Question: I have use MySQL and database design like this.

This database is part design for hospital.
In patient table have more than 1.500.000 record of patient.
In clinic table have 15 record.
In doctor table have 25 record.
In diagnose table have more than 500 record.
In out_condition table have 10 record.
And all table to be relate in table transaction_current.
After finish, the transaction moved to history table.
Is this a bad design ? because in query select, need more than a minute for getting one patient in browse mode.
If this is the best relation design, how should i use select query for transaction table with all relation table reference included.
Thanks to you for help.
edited :
"Sorry... where is my image design? is only my borwser does?..."
this is sample select query
'''
select transaction_current.registration_number,
transaction_current.Date_registration,
patient.mr_code,
patient.patient_name,
clinic.Poly_clinic_name,
doctor.doctor_name,
diagnose.diagnose_name,
out_condition.OC_name
from transaction_current,patient, clinic, doctor, diagnose, out_condition
where transaction_current.patient_code=patient.MR_code and
transaction_current.clinic_code=clinic.clinic_code and
transaction_current.doctor_code=doctor.doctor_code and
transaction_current.diagnose_code=diagnose.doagnose_code and
transaction_current.OC_code=Out_Condition.OC_code
and patient.patient_name = 'xxx%'
'''
answered :
after careful answer from mr. rj45, is sometimes not recommended any normalization. especially for historical data. if there is a change in the reference table, the history data will also be changed.
case like this ...
if the code change doctors, or deleted, then the record will follow the change history. when it is not in the will. its extreme, the data history will not come out, because the relationship code no matches.
Thank you so much @rj45
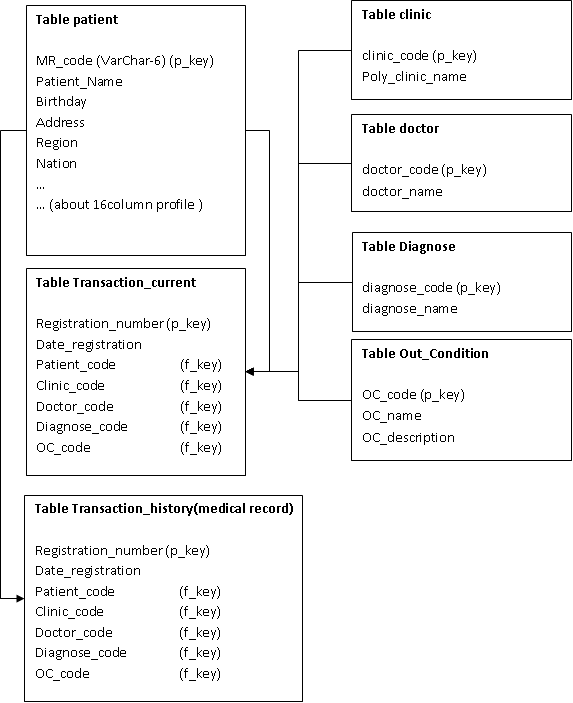
Answer: It is better to apply some optimization steps to your query.
eg :
- Use operator EXISTS, IN and table joins appropriately in your query
Better to avoid too much comparison in where clause. I believe it is the place where you have the lag. You may compare the fields which have build index. So it will much faster on the query.
P.S. : Even though the normalization is there some times it is better to stick with less normalized form(by experiences ;))